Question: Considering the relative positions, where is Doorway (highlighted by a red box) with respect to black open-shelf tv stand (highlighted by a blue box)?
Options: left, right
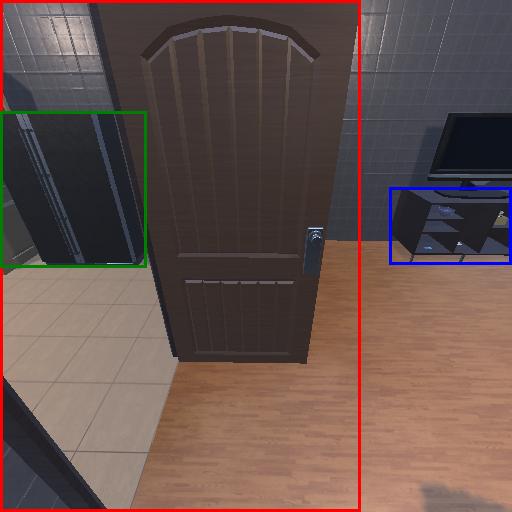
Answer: left